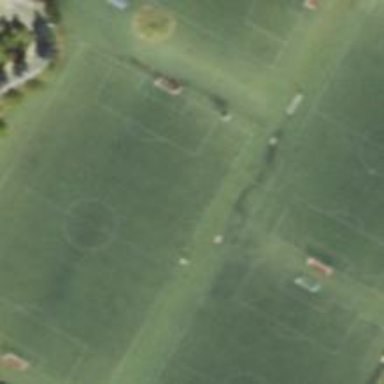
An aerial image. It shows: Recreation ground.